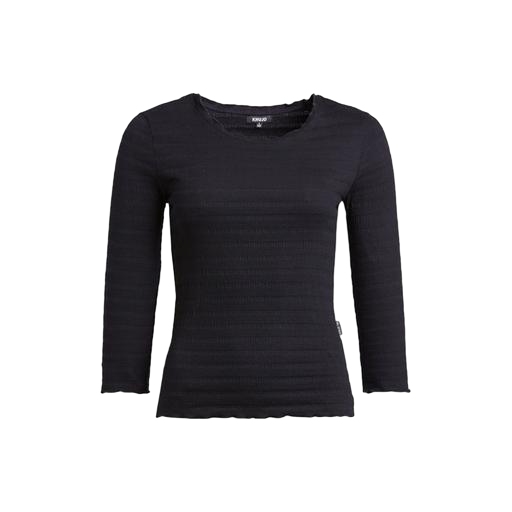
long-sleeve top, black three-quarter-sleeve top only macy, black ribbed t-shirt, white background